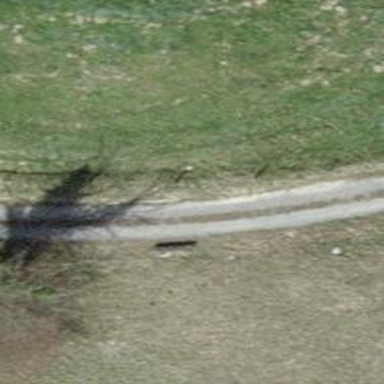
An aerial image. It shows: Bench.